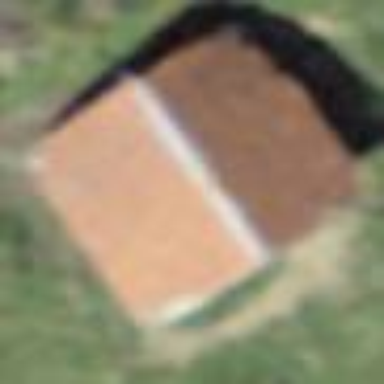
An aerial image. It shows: Cabin is depicted in the image.